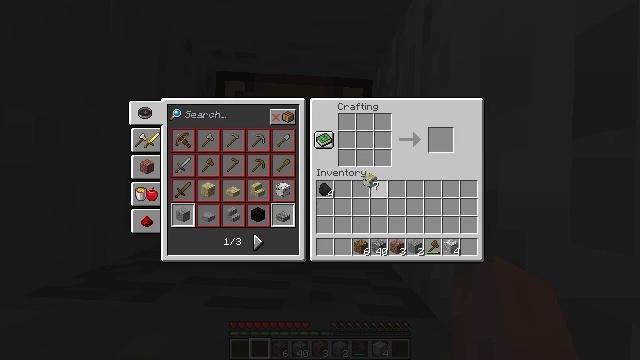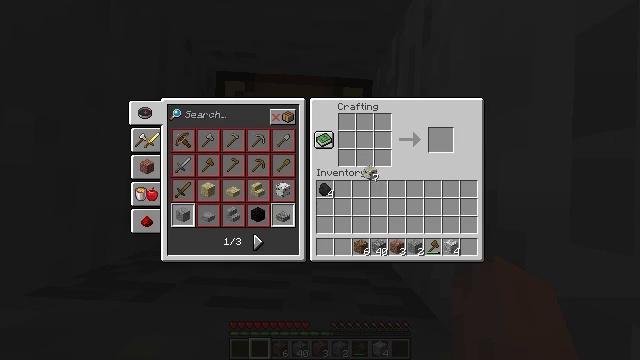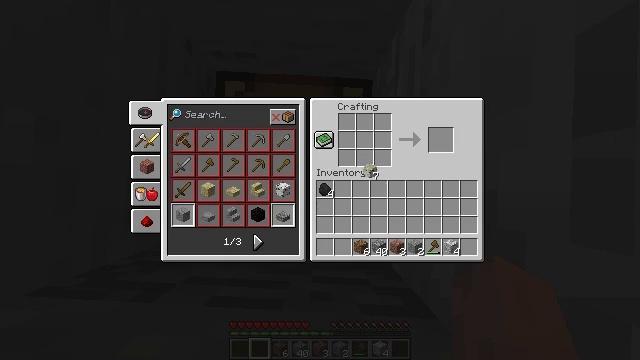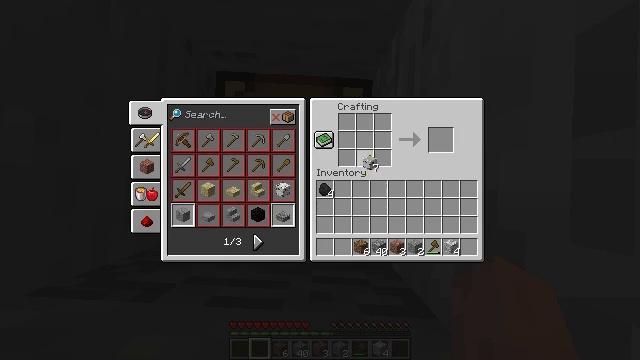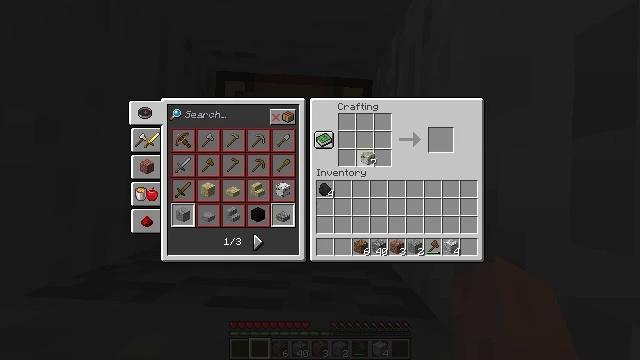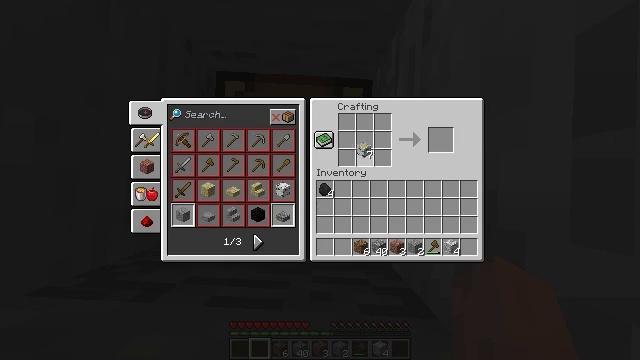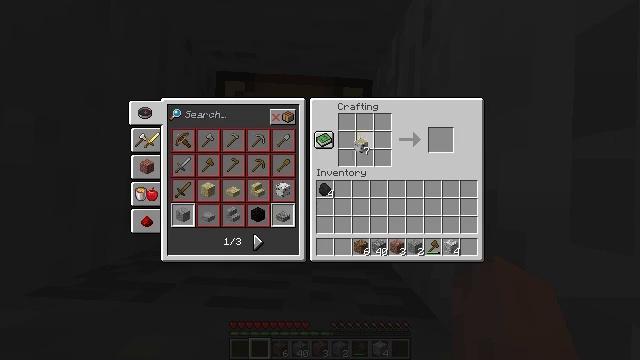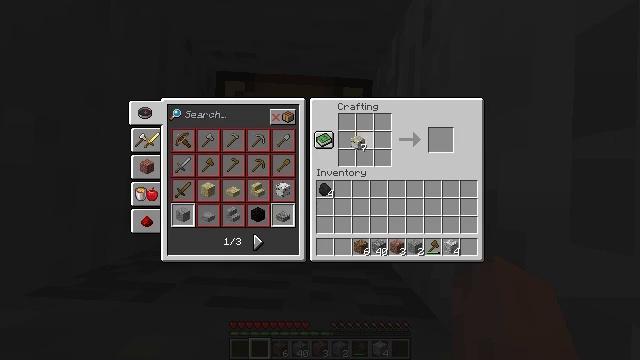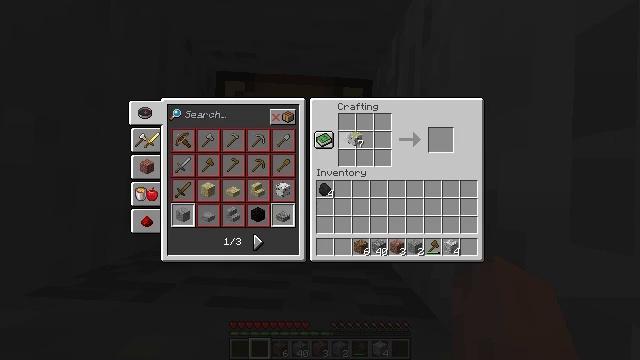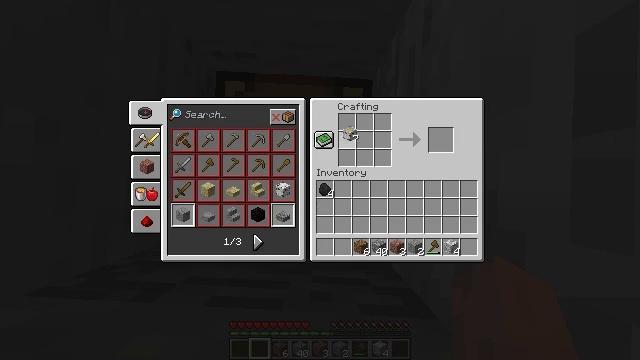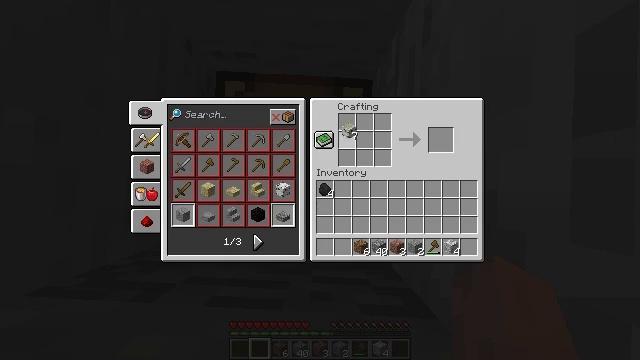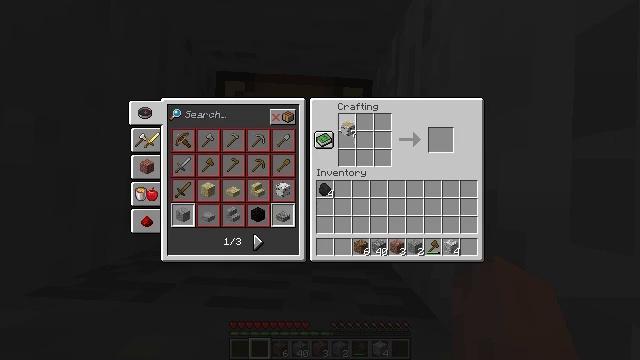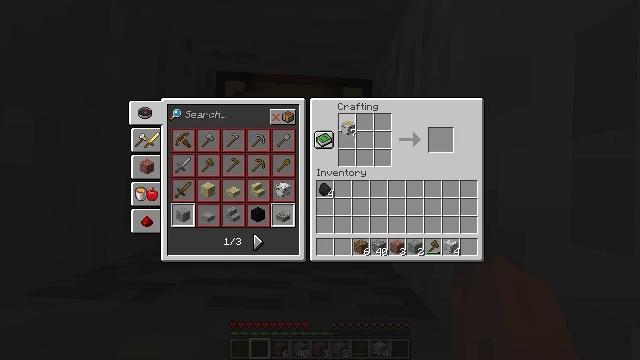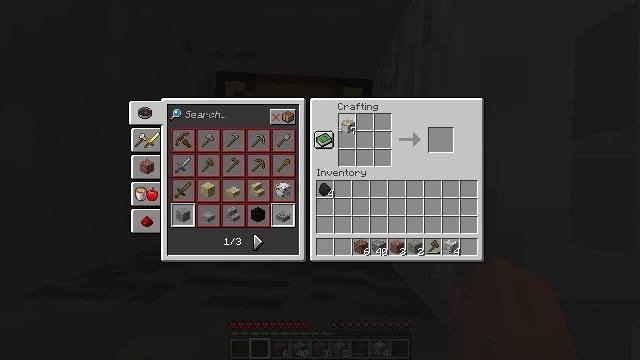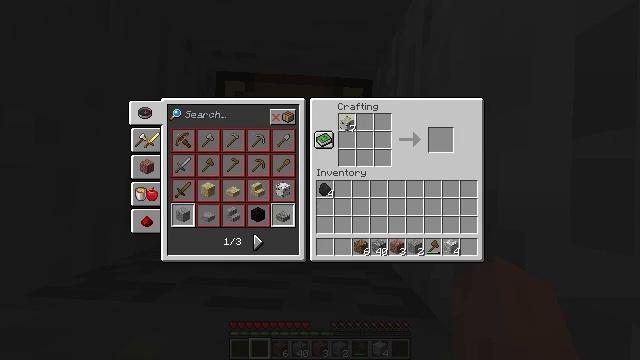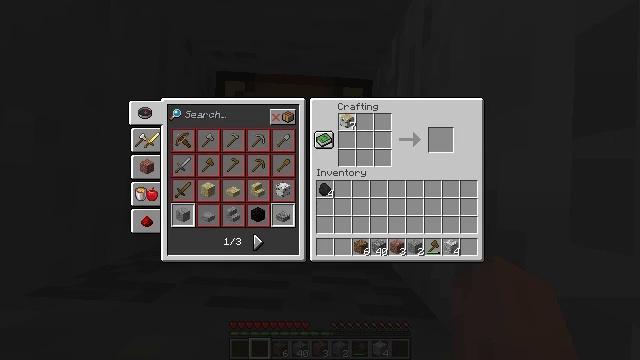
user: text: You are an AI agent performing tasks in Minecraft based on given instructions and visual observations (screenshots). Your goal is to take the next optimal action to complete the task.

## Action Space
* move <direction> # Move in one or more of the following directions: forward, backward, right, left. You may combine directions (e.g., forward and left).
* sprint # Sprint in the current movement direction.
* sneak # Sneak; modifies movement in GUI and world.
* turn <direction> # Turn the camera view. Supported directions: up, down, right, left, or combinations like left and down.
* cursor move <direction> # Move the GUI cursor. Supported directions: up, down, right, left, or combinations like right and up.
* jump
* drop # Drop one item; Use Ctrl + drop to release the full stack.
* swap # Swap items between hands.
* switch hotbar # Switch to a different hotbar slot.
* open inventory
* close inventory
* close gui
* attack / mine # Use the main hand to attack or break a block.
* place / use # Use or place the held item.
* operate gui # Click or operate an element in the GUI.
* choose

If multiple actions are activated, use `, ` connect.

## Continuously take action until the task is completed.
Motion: motion action
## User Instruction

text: Open inventory and craft birch planks.
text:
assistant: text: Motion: cursor move up
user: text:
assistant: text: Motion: no_op
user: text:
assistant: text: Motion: cursor move up
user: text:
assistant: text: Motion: no_op
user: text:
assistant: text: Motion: cursor move up
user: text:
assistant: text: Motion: no_op
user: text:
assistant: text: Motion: no_op
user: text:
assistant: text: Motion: no_op
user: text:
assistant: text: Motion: no_op
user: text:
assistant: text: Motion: no_op
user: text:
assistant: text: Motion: no_op
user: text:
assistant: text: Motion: no_op
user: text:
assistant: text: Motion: no_op
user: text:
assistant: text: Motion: no_op
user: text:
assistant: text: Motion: no_op
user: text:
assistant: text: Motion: operate gui
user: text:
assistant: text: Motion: operate gui
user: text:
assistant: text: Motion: operate gui
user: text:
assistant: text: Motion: no_op
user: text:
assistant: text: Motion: no_op
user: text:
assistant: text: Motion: no_op
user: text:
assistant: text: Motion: cursor move right
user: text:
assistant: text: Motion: cursor move right and down
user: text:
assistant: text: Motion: cursor move right
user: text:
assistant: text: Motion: cursor move right
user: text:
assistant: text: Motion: no_op
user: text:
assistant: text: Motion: no_op
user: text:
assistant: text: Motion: no_op
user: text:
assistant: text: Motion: no_op
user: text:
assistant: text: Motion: no_op